Interaction volume radius: 10 \u00c5
Interaction volume height: 25 \u00c5
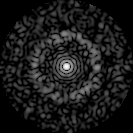
Disorder parameter: 0.8457